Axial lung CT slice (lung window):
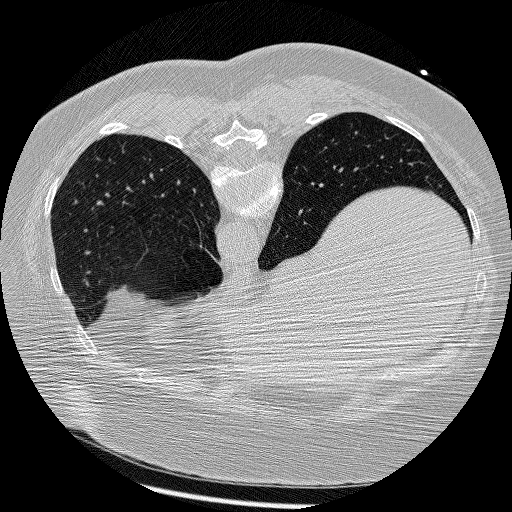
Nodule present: no